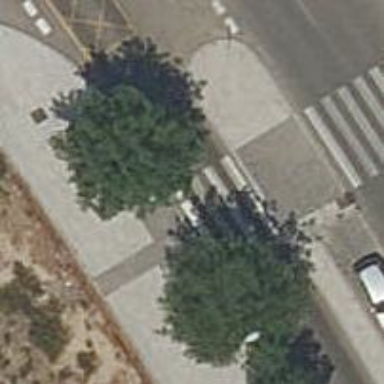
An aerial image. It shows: Uncontrolled road crossing.